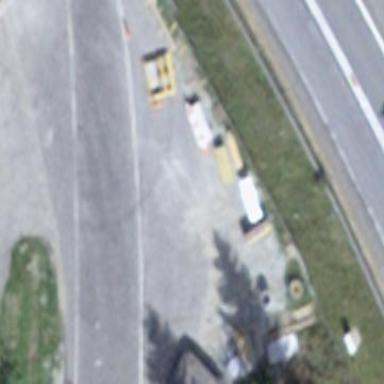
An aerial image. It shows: Parking area.